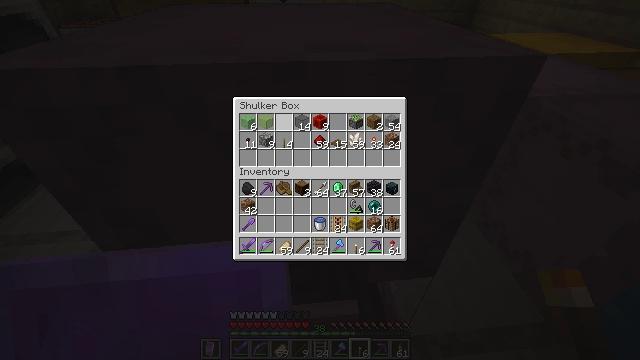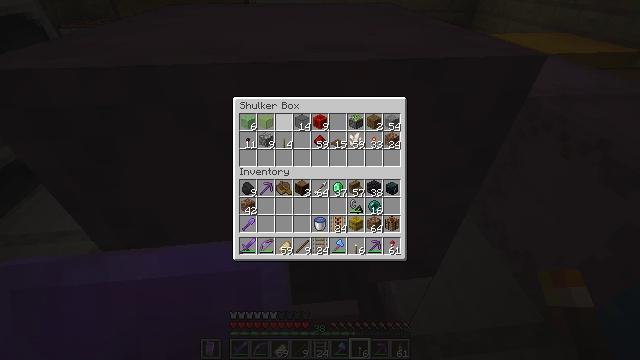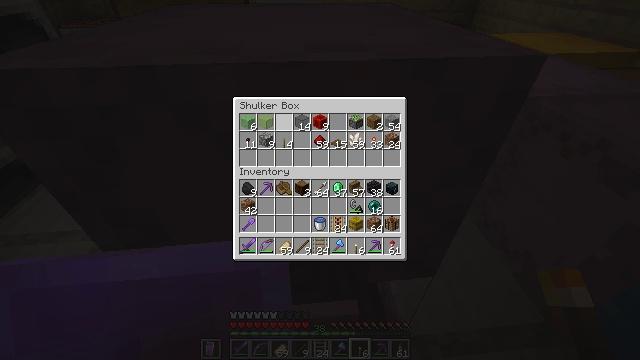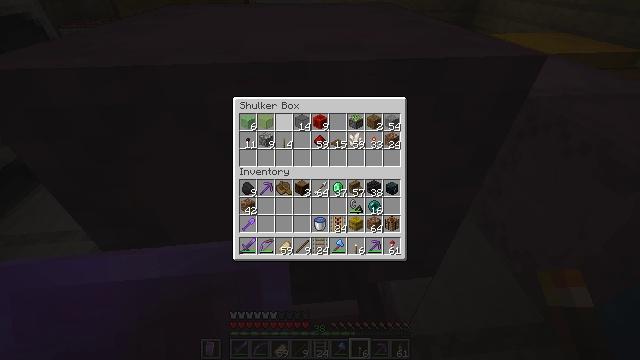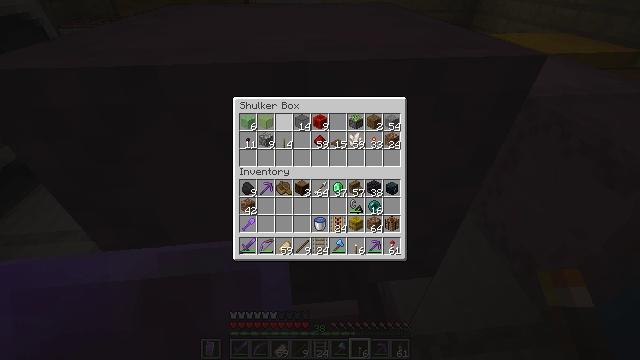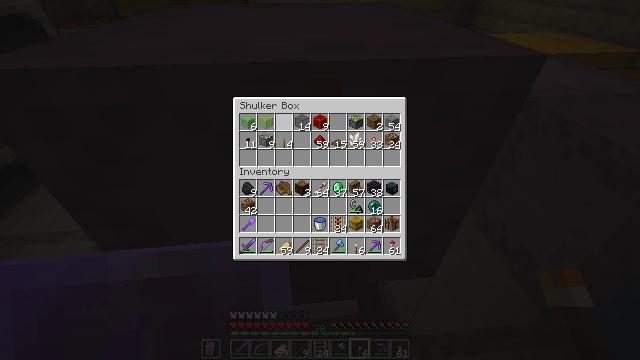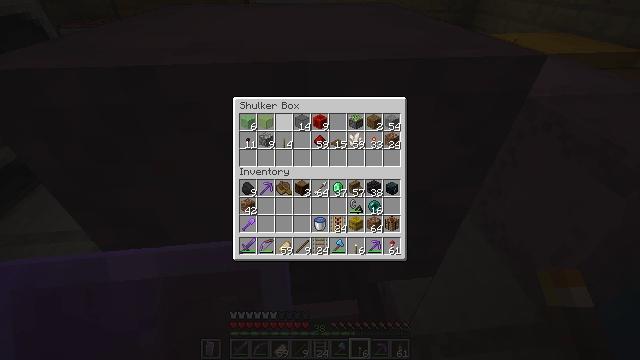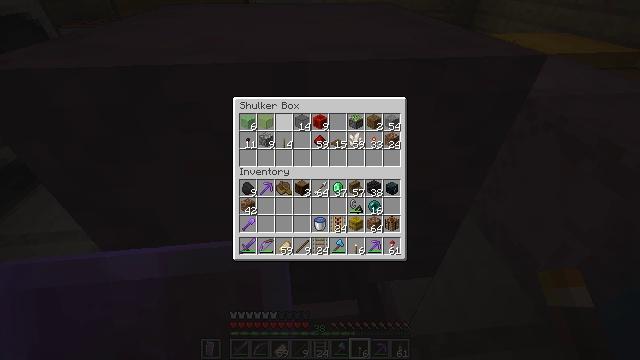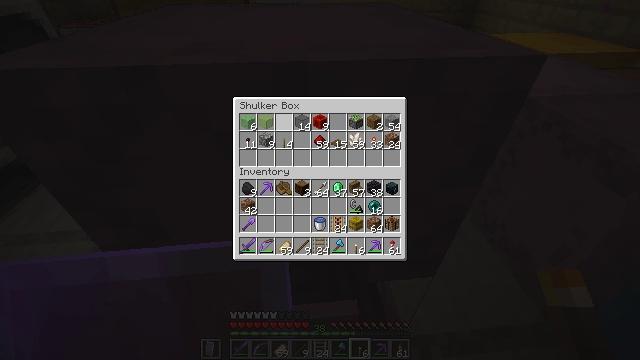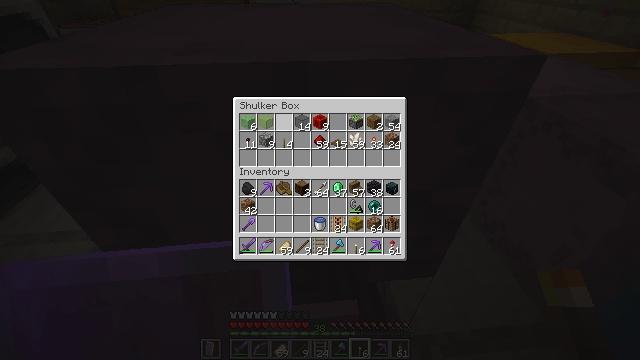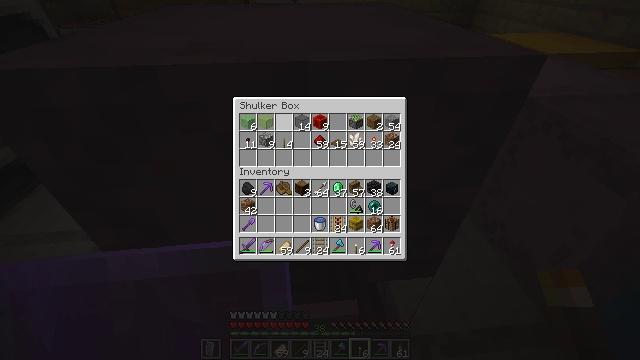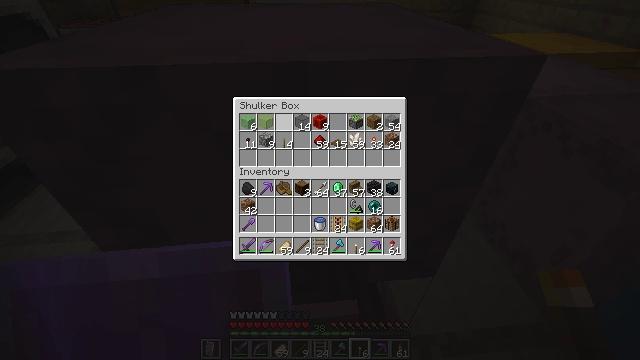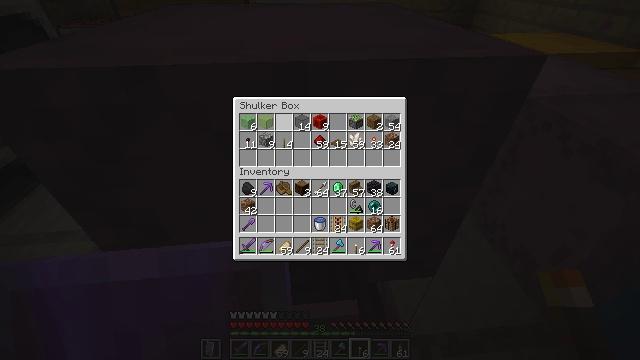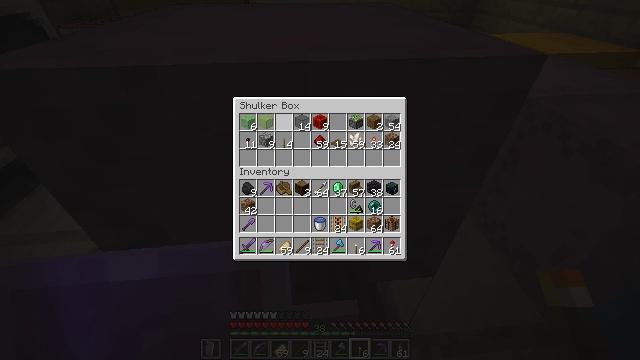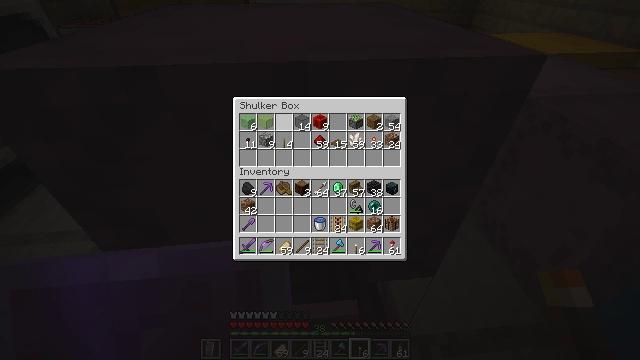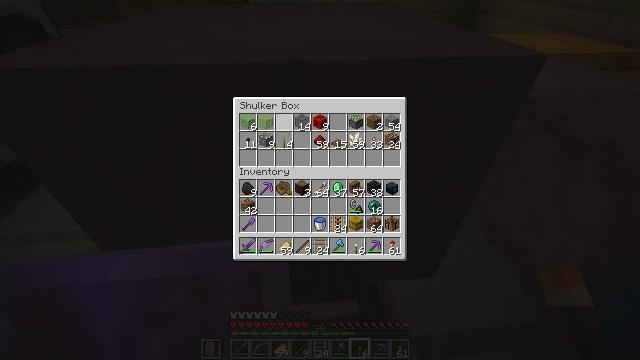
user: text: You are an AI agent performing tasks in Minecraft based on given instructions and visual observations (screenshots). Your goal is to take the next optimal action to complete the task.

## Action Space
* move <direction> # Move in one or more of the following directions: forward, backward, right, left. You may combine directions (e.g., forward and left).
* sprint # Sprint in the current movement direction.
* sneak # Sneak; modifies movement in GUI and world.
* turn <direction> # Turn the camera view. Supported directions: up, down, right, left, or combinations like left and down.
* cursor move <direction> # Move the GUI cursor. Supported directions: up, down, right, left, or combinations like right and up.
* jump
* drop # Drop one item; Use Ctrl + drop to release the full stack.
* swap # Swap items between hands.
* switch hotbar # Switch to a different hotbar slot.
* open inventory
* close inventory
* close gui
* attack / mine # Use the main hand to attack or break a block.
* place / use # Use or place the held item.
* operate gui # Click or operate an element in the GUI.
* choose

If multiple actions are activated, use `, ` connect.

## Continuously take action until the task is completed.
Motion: motion action
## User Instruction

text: Break the rail off the ground.
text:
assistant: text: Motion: no_op
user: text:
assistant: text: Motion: no_op
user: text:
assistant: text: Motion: no_op
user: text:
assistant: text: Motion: no_op
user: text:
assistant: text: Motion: no_op
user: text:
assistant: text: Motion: no_op
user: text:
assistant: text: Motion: no_op
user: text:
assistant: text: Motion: no_op
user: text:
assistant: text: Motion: no_op
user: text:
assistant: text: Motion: no_op
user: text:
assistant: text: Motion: no_op
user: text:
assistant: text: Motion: no_op
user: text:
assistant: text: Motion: no_op
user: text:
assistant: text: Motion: no_op
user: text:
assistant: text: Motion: no_op
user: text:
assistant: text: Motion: no_op
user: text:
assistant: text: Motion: no_op
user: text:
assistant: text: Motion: no_op
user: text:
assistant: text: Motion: no_op
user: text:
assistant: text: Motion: no_op
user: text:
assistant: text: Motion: no_op
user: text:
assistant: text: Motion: no_op
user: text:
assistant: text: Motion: no_op
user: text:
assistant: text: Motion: no_op
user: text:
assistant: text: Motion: no_op
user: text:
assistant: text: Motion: no_op
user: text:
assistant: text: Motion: no_op
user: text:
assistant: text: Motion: no_op
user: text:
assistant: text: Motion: no_op
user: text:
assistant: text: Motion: no_op